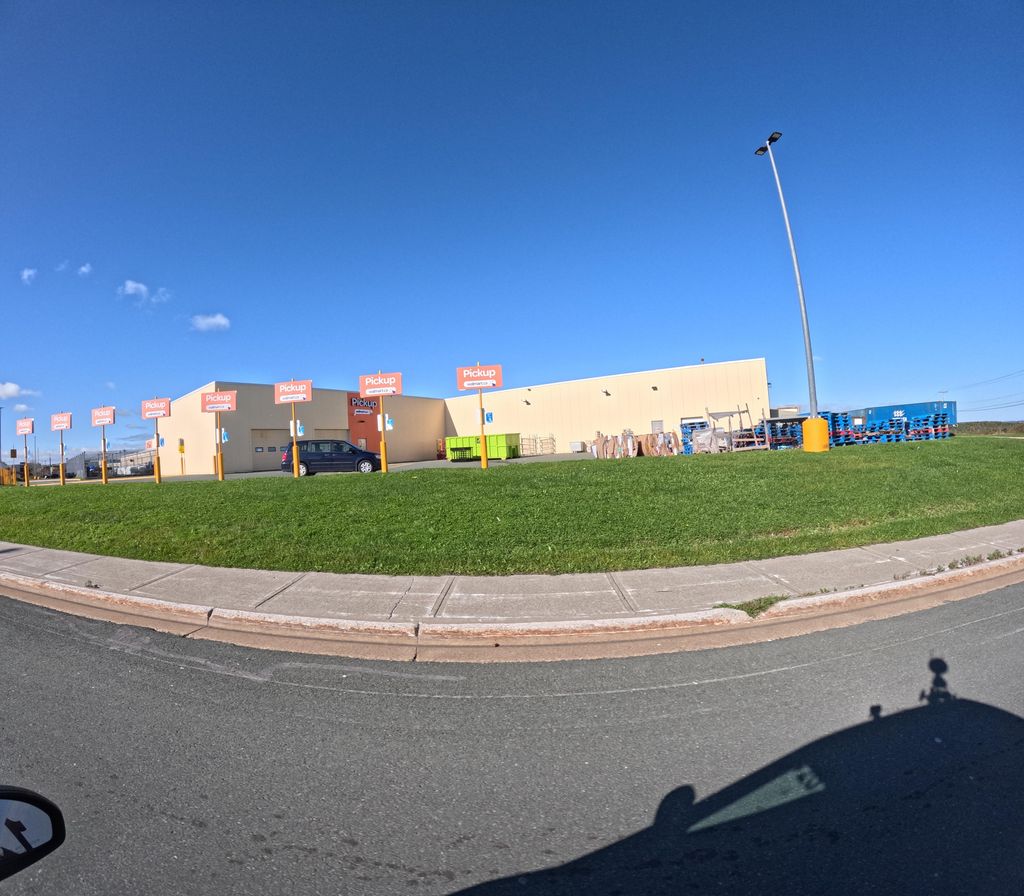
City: st_johns